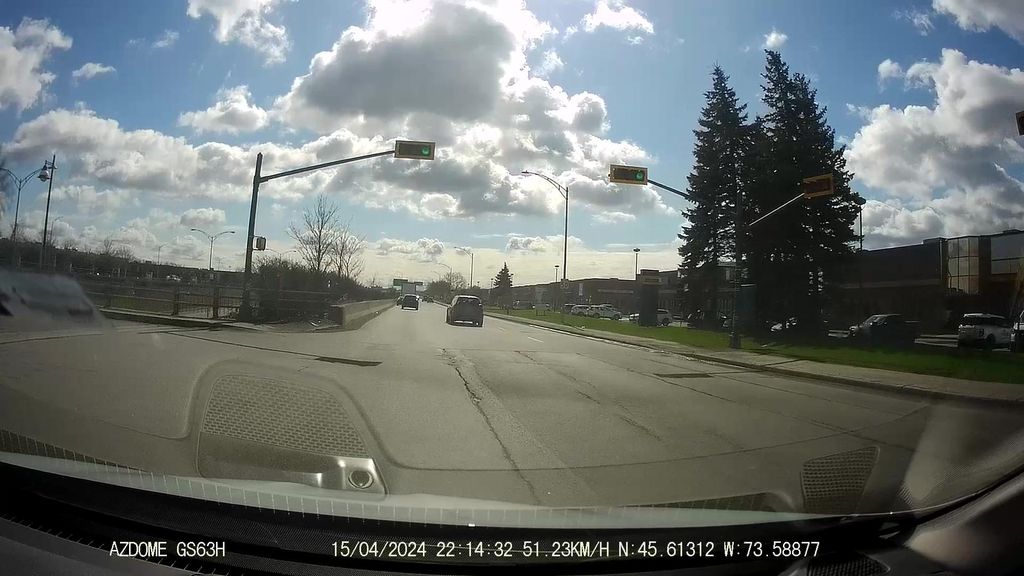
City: montreal